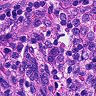
Metastatic tissue present: no